Interaction volume radius: 5 \u00c5
Interaction volume height: 10 \u00c5
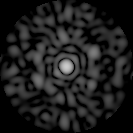
Disorder parameter: 0.8183